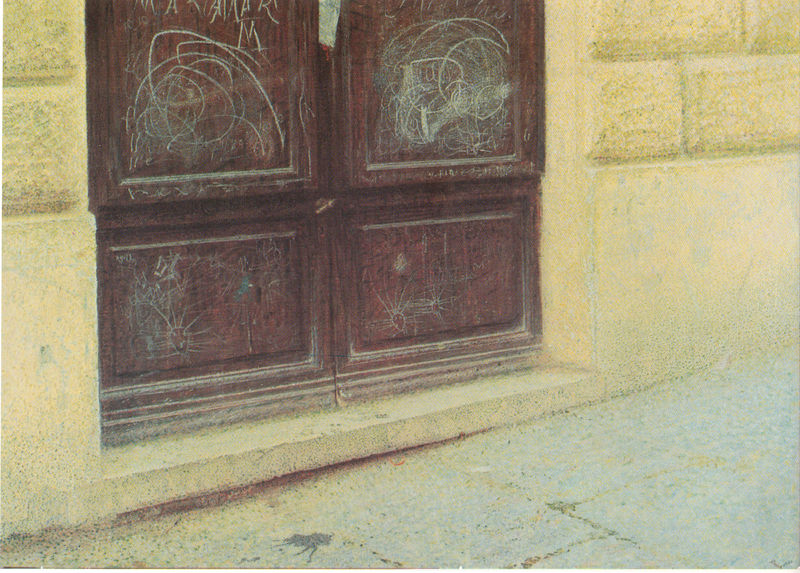
Titel: Fallimento, Bankrott
Künstler: Giacomo Balla
Institution: Privatbesitz
Schlagwörter: ausschnitt, braun, holz, kreide, strasse, tür, zeichen, haus, wand, boden, pflaster, mauer, detail, marron, flügeltür, tor, eingang, fugen, bürgersteig, fliesen, fleck, kassetten, bemalung, schwelle, haustür, türschwelle, bossenquader, porte, bosse, gekritzel, kritzelei, graffiti, grafitti, gekrakel, rue, straßenpflaster, rayure, drempel, bekritzelt, beschmiert, krakelei, perron, pierre de taille, schmierereien